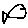
Label: fish